Question: I've got raw transaction data that has a Transaction Number and a Card Number. Unfortunately, the card number is not repeated on every row of the transaction, so there are blanks. I want to summarise the data by Card Number, so I need to fill the blanks (I think).
The way I'm dealing with this problem, is to create a unique lookup of Transaction Number and Card Number, match the Card Number back onto the raw data, then summarize by Card Number.
I've attached a little diagram:
Any help to improve this process would be appreciated. Getting rid of the lookup step would be nice!
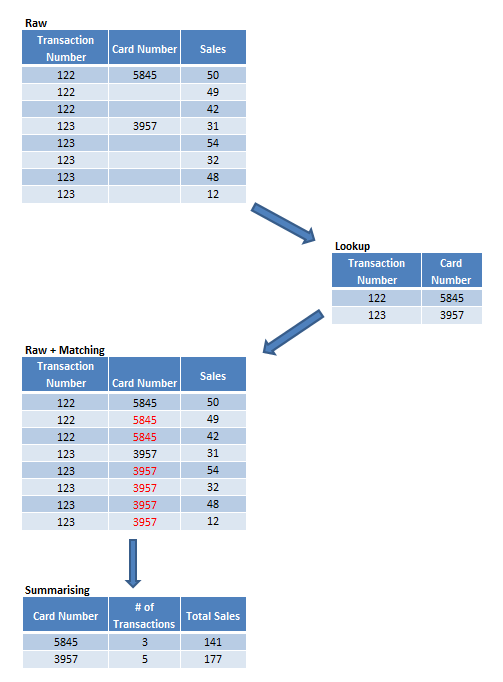
Answer: Just an example but should work:
'''
SELECT r.cardId AS 'Card Number',
COUNT(*) AS '# of Transactions',
SUM(t.sales) AS 'Total Sales'
FROM transactions t
JOIN (SELECT transactionId, cardId
FROM transactions
WHERE cardId IS NOT NULL OR
cardId != ''
) AS r
ON r.transactionId = t.transactionId
GROUP BY t.transactionId
'''
Basically what I am doing is:
- 'transactionId'- 'cardId'
And the result should be what you described.
'''
CARD NUMBER # OF TRANSACTIONS TOTAL SALES
5845 3 141
3957 5 177
'''
<URL>
---
For the raw+matching result:
'''
SELECT t.transactionId,
r.cardId,
t.sales
FROM transactions t
JOIN (SELECT transactionId, cardId
FROM transactions
WHERE cardId IS NOT NULL OR
cardId != ''
) AS r
ON r.transactionId = t.transactionId
'''
<URL>
---
To update the empty results you could use an 'UPDATE' like this:
'''
UPDATE transactions t
JOIN (SELECT transactionId, cardId
FROM transactions
WHERE cardId IS NOT NULL OR
cardId != ''
) AS m
ON m.transactionId = t.transactionId
SET t.cardId = m.cardId
WHERE t.cardId IS NULL OR
t.cardId = ''
'''
<URL>